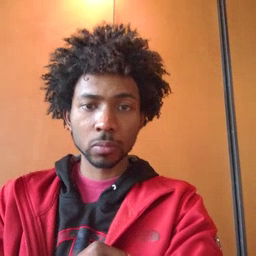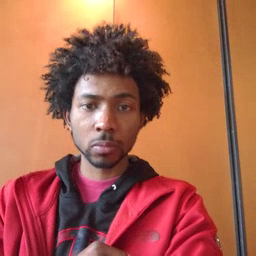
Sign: tomorrow